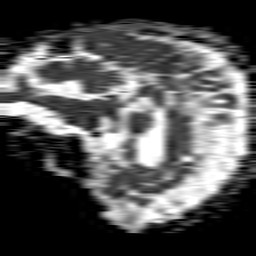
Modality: ADC
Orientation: sagittal
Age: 20
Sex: male
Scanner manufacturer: philips
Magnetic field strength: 1.5 T
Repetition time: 4.6 s
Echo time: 0.08517 s